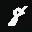
Label: 8